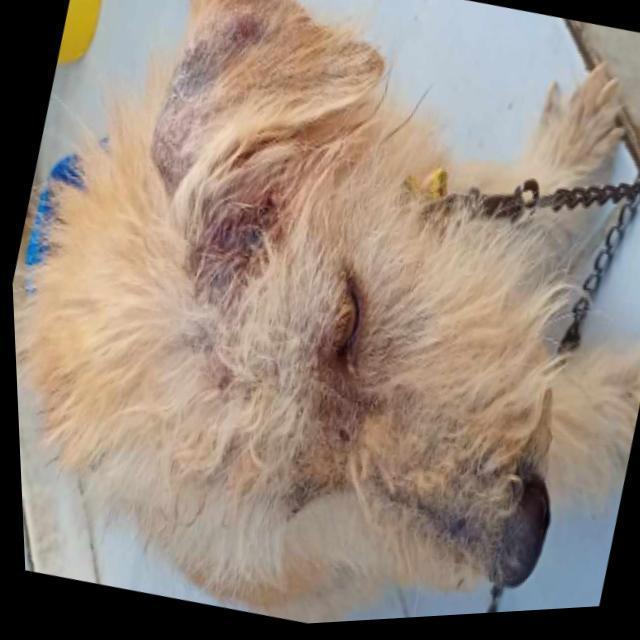
Canine demodicosis (Demodex mange) — caused by Demodex canis mites. Presents with alopecia, follicular papules, pustules, and comedones. Often localized on face and forelimbs.